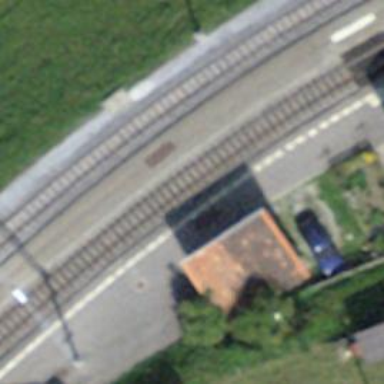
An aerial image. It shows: Public transport stop position.